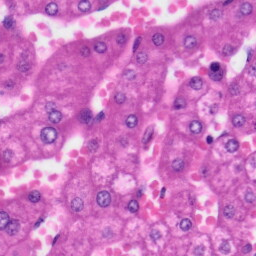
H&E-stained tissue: Liver